Question: In Firefox, when I put 'border-radius' on an '<a>' tag, I'm getting little white lines. appearing between the text and the edge of the element. If I zoom in, they disappear.
I tried putting it on JSFiddle, but it's not replicating the issue.
Does anyone recognise the issue visually?
The whole page is here: <URL>.
The bit adding the border radius is, but just putting the same code onto JSFiddle doesn't replicate the issue.
'''
.cta, .cta:visited {
background-color:#000000;
border-radius:5px;
border:10px solid #000000;
color:#FFFFFF;
}
'''

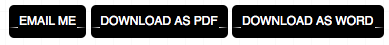
Answer: Link cannot display block properties properly. Give your anchor a 'display: inline-block;'
'''
.cta { display: inline-block; }
'''
### TESTED :)